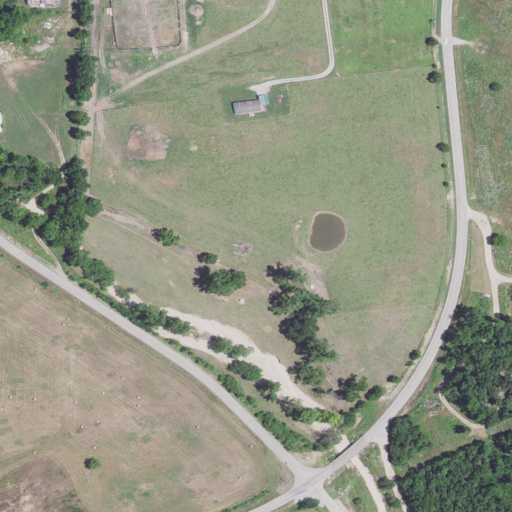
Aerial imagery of valley in Missouri named Goodin Hollow containing pasture, open development, low intensity development, medium intensity development, mixed forest, and deciduous forest